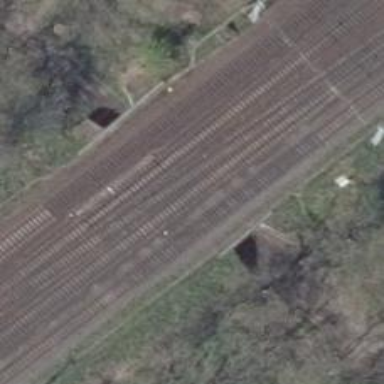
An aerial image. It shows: Railway track with contact line for electrification.